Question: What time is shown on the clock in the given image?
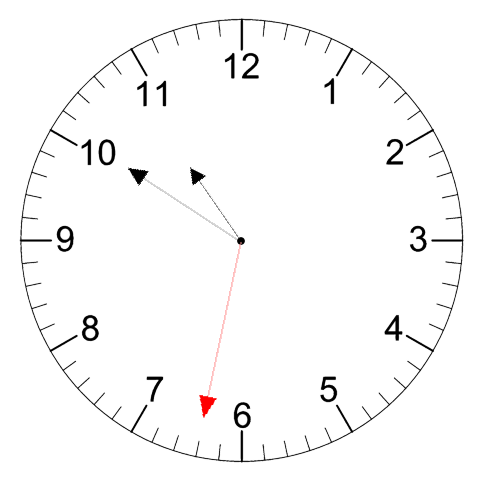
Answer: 10:50:32